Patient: sex M, age 51
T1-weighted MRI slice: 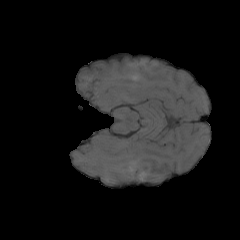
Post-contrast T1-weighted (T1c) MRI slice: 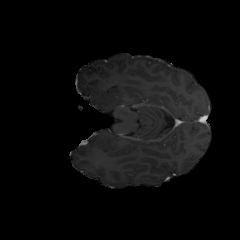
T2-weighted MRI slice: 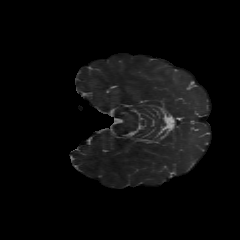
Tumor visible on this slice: no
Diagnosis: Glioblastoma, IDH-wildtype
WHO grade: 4